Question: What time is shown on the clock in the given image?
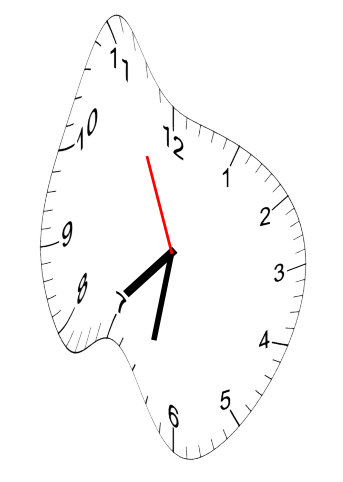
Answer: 07:31:56